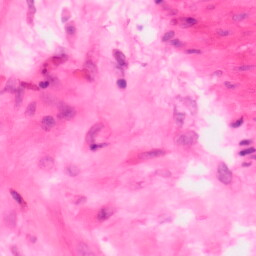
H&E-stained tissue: Colon